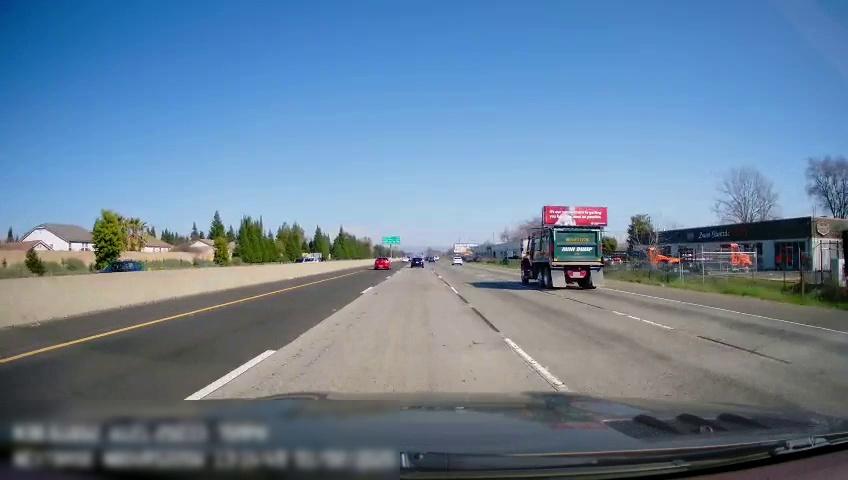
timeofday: Day
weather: Sunny
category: Vehicles | Car
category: Vehicles | Car
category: Vehicles | Car
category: Drivable Space
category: Vehicles | Car
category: Vehicles | Truck
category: Vehicles | Car
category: Vehicles | Car
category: Lanes | Alternate Lane
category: Lanes | Alternate Lane
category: Lanes | Current Lane
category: Lanes | Current Lane
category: Lanes | Alternate Lane
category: Traffic | Signs